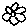
Label: flower